Field crop: maize
Growth stage: 2
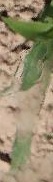
Species: maize